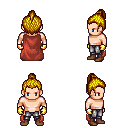
a pixel art fantasy rpg character, male body template, human, light skin, maroon cape, metal pants, blonde short topknot hairstyle, gold gloves, brown shoes, four views (front, back, left, right), 2x2 character sprite sheet, small pixel art, hard edges, no anti-aliasing